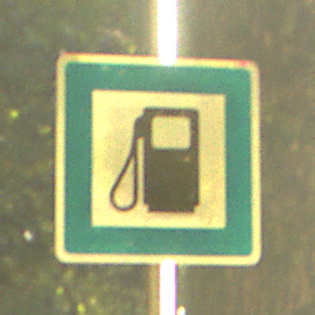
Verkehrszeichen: Tankstelle
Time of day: SunriseSunset
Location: Outdoor (Nature)
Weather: PartlyCloudy
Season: NotSpecified
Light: Natural